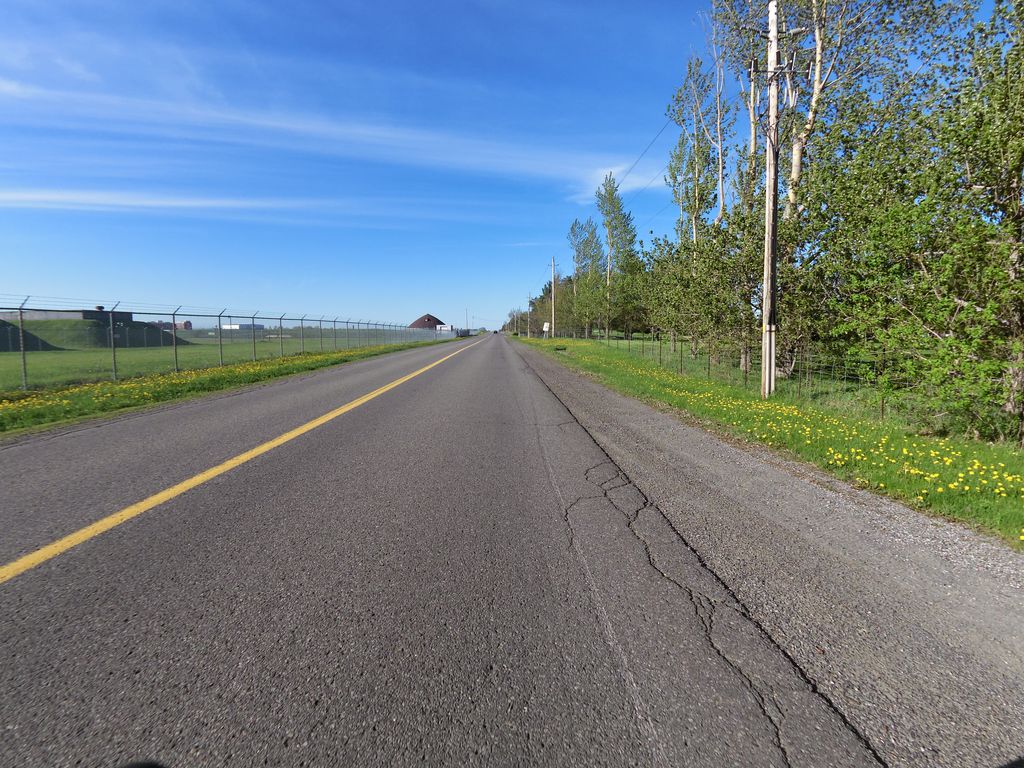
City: ottawa-gatineau